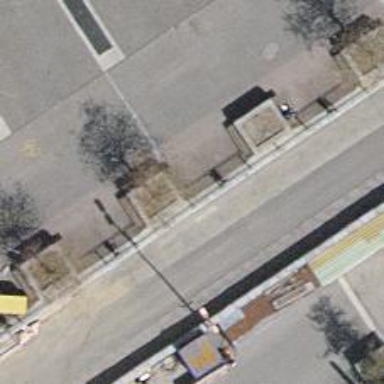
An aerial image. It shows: Brown bench.